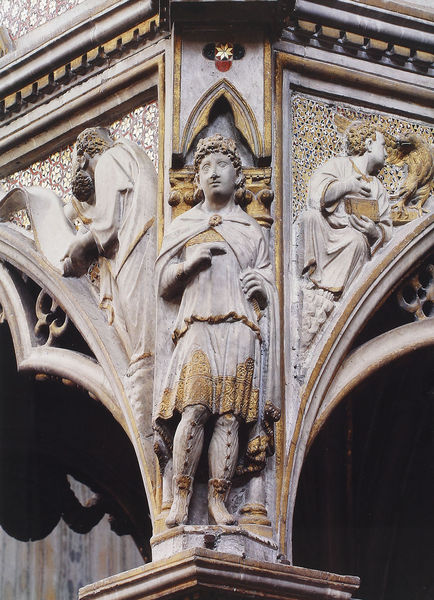
Titel: Altarziborium
Künstler: Arnolfo di Cambio
Standort: Rom, S. Cecilia in Trastevere (EU - I - Latium)
Schlagwörter: hand, mann, holz, sockel, stein, gewand, gold, mantel, krone, nische, ritter, sculpture, statue, römischer rock